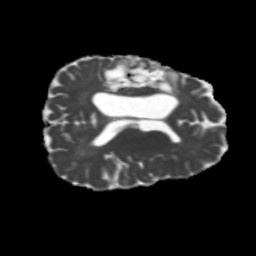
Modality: MD
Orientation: axial
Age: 42
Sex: male
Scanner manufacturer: siemens
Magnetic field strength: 3 T
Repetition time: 5.25 s
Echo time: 0.08 s